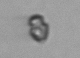
Label: Heterocapsa_rotundata